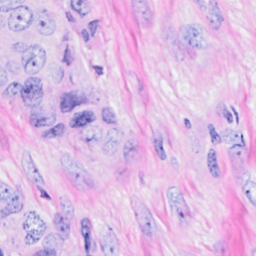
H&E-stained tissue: Breast